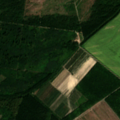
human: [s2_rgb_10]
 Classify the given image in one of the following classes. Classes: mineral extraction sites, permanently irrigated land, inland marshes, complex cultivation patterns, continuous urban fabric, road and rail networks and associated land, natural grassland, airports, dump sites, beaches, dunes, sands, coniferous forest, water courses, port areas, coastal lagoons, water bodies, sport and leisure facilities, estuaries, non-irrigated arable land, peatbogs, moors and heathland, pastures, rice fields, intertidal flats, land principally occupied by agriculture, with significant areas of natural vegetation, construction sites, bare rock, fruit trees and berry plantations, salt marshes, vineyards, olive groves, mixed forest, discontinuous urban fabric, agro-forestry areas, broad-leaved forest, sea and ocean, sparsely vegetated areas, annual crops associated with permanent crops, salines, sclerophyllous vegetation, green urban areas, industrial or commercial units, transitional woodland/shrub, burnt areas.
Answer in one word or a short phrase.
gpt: non-irrigated arable land, broad-leaved forest, transitional woodland/shrub